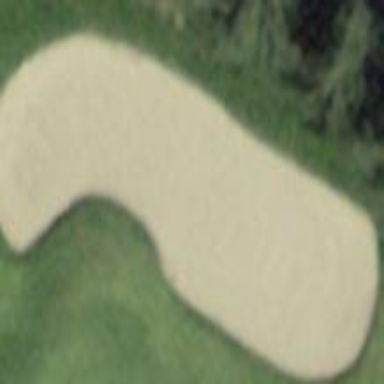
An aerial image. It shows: Sand bunker on golf course.